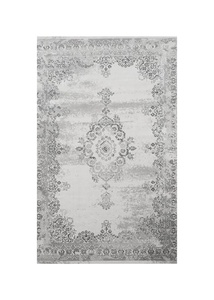
Label: prayer rug, prayer mat